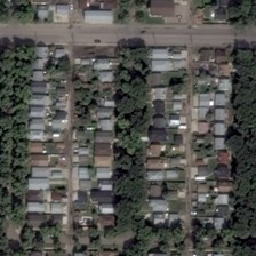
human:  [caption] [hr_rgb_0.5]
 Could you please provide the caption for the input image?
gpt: The residential area is compact, separated by a road and several parallel forest belts.

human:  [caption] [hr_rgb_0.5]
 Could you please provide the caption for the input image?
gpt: Residential areas are made up of a long Boulevard.

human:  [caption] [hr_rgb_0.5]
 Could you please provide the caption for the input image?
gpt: The residential area with compact houses is divided by a street and several parallel wooden straps.

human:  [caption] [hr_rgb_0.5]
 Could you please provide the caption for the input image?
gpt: Residential areas with compact housing are divided by road and several parallel wood belts.

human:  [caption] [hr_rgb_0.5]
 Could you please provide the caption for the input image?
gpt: The residential area is made up of many boulevards.